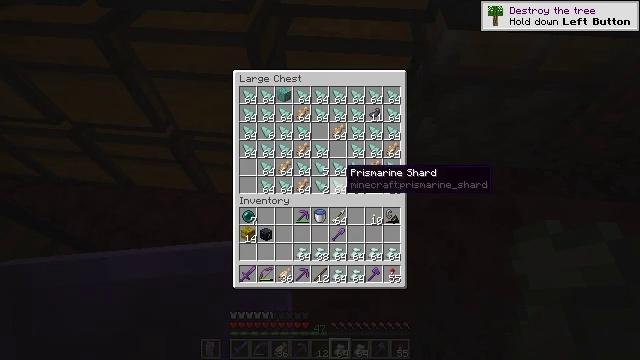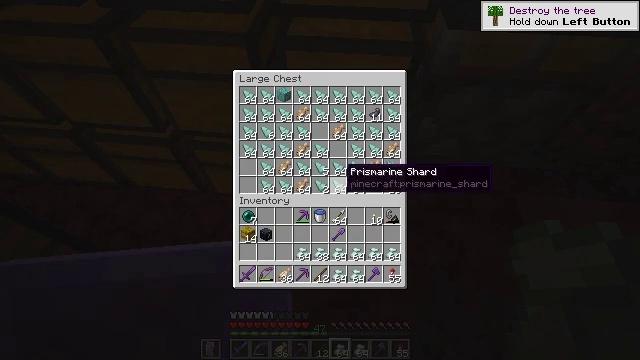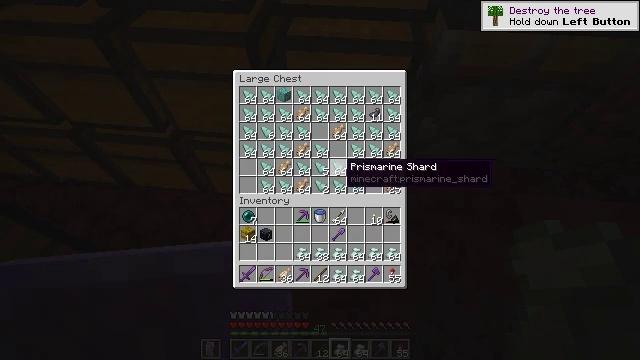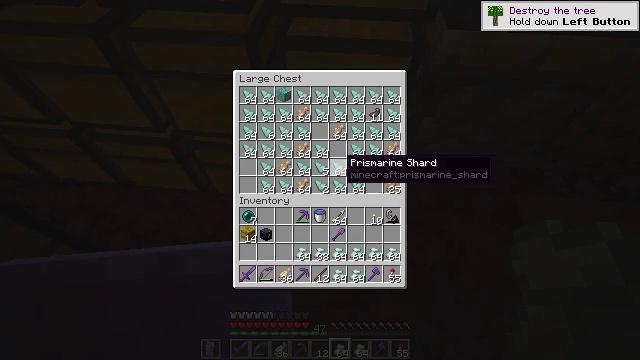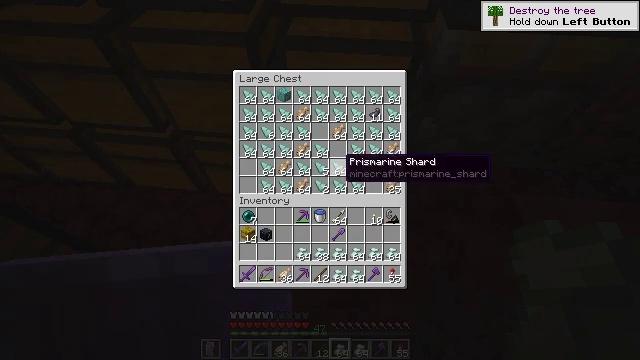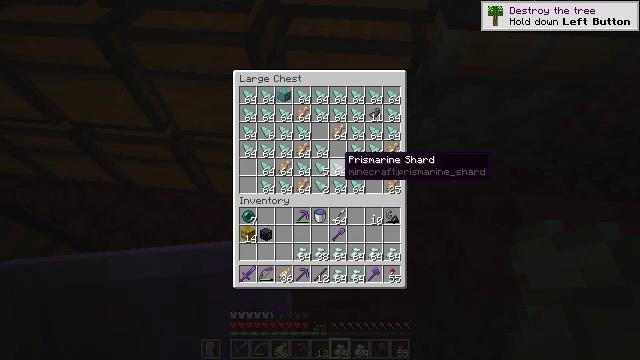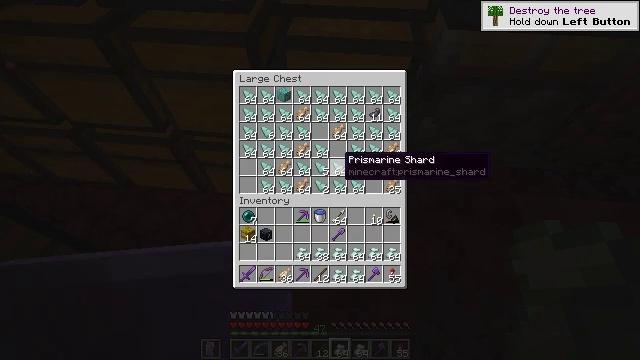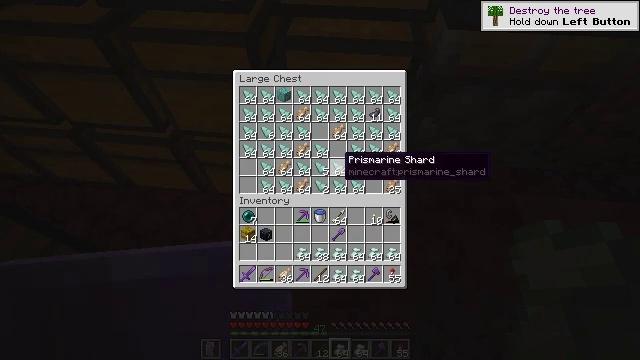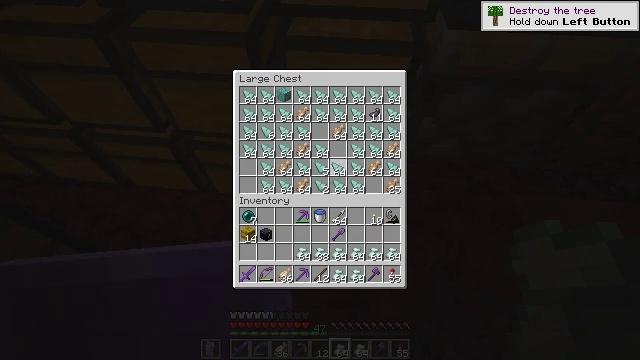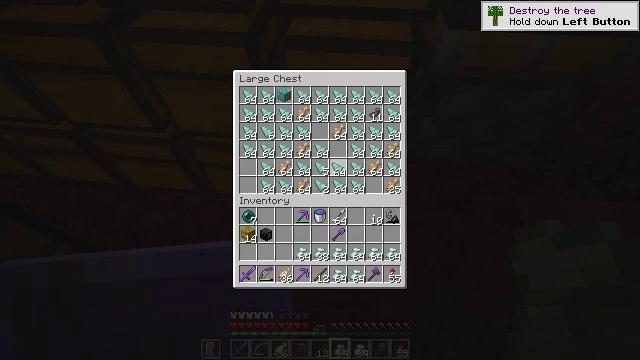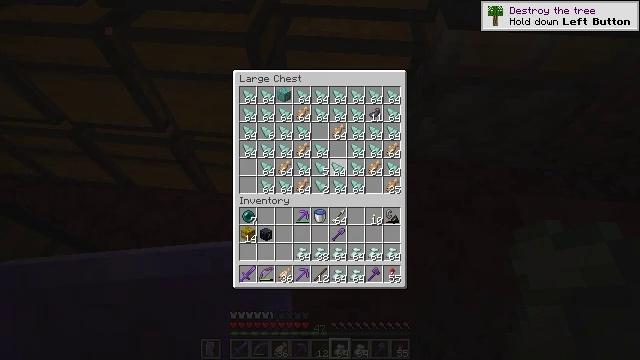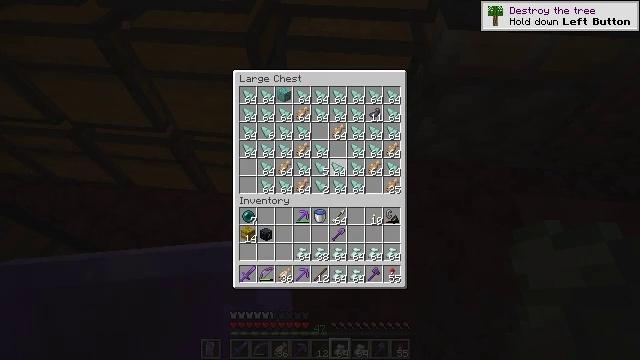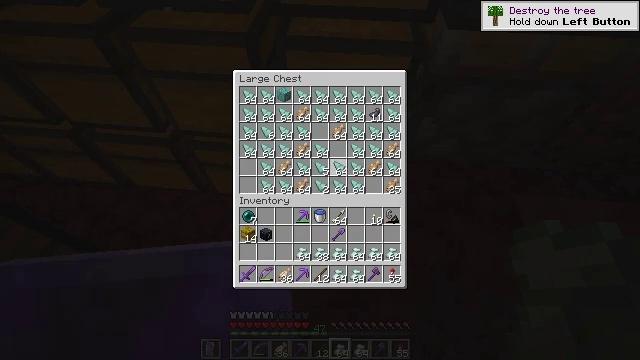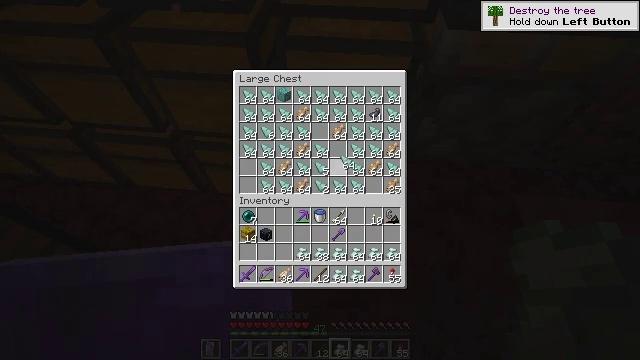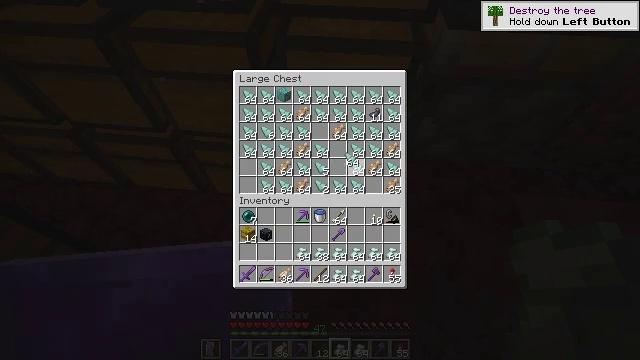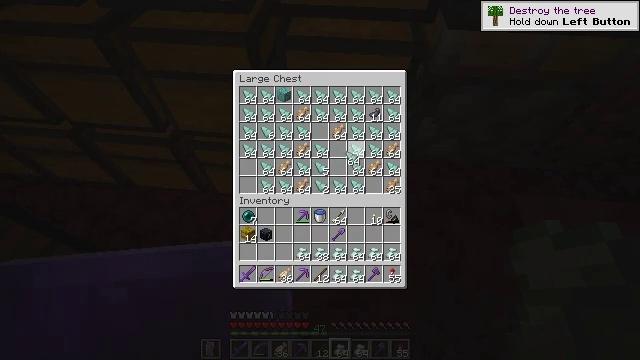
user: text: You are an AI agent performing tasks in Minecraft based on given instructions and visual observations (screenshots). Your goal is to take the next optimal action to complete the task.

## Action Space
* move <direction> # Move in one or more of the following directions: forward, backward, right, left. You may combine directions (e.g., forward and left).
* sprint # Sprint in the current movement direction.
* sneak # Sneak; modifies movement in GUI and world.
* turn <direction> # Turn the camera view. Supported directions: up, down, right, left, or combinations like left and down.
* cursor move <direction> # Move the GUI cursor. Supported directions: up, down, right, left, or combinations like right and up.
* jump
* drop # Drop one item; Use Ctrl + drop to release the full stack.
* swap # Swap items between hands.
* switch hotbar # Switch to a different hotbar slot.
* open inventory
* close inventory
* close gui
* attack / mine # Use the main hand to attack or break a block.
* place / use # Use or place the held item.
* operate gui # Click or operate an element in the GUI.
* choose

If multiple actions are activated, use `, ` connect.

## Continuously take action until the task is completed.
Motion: motion action
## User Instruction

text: Form a sea lantern in the crafting grid.
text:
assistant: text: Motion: no_op
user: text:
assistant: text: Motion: no_op
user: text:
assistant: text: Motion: no_op
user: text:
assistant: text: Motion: no_op
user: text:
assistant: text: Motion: no_op
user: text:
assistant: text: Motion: no_op
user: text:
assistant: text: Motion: no_op
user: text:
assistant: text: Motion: attack / mine
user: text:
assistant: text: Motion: attack / mine
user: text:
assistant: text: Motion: attack / mine
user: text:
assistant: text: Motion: attack / mine
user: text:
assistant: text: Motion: no_op
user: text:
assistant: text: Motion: turn right
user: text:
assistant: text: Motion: no_op
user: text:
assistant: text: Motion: no_op
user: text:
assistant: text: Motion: sneak
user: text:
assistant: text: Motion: sneak
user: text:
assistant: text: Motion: sneak
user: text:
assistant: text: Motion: sneak
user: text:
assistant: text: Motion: sneak
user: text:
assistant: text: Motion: sneak
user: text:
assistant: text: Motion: sneak
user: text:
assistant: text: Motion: sneak, attack / mine
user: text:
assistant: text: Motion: sneak, attack / mine
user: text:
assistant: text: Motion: sneak, attack / mine
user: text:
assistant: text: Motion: sneak
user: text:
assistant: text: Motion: sneak, attack / mine
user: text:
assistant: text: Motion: sneak, attack / mine
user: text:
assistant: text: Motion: sneak
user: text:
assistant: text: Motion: sneak